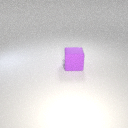
large purple rubber cube